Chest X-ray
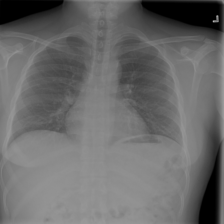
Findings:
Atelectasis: negative
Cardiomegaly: negative
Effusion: negative
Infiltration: negative
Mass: negative
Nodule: negative
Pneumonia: negative
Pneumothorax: negative
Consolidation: negative
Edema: negative
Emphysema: negative
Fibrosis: negative
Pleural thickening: negative
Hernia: negative